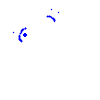
Particle: proton